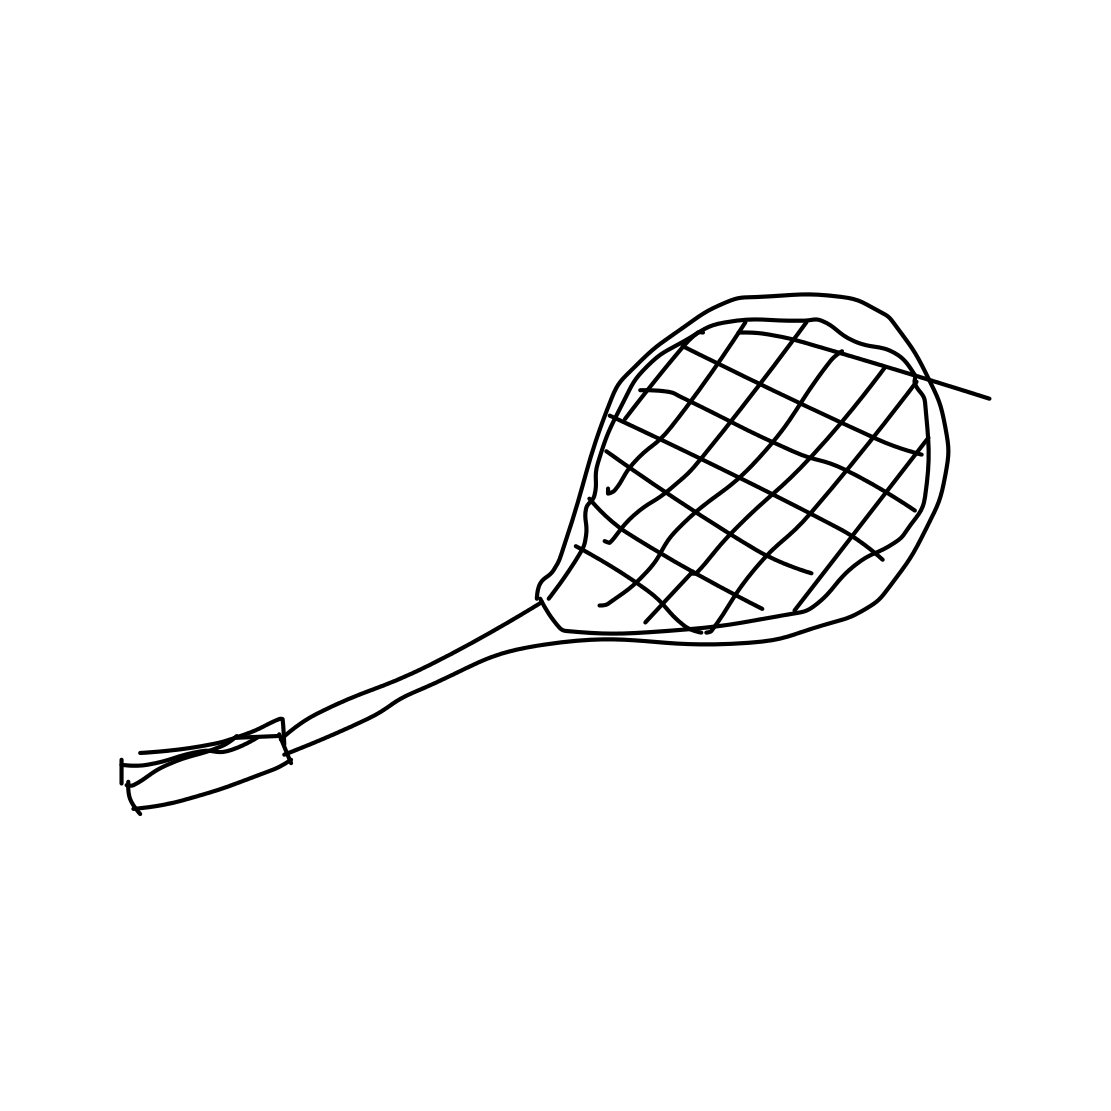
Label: tennis-racket